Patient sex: M
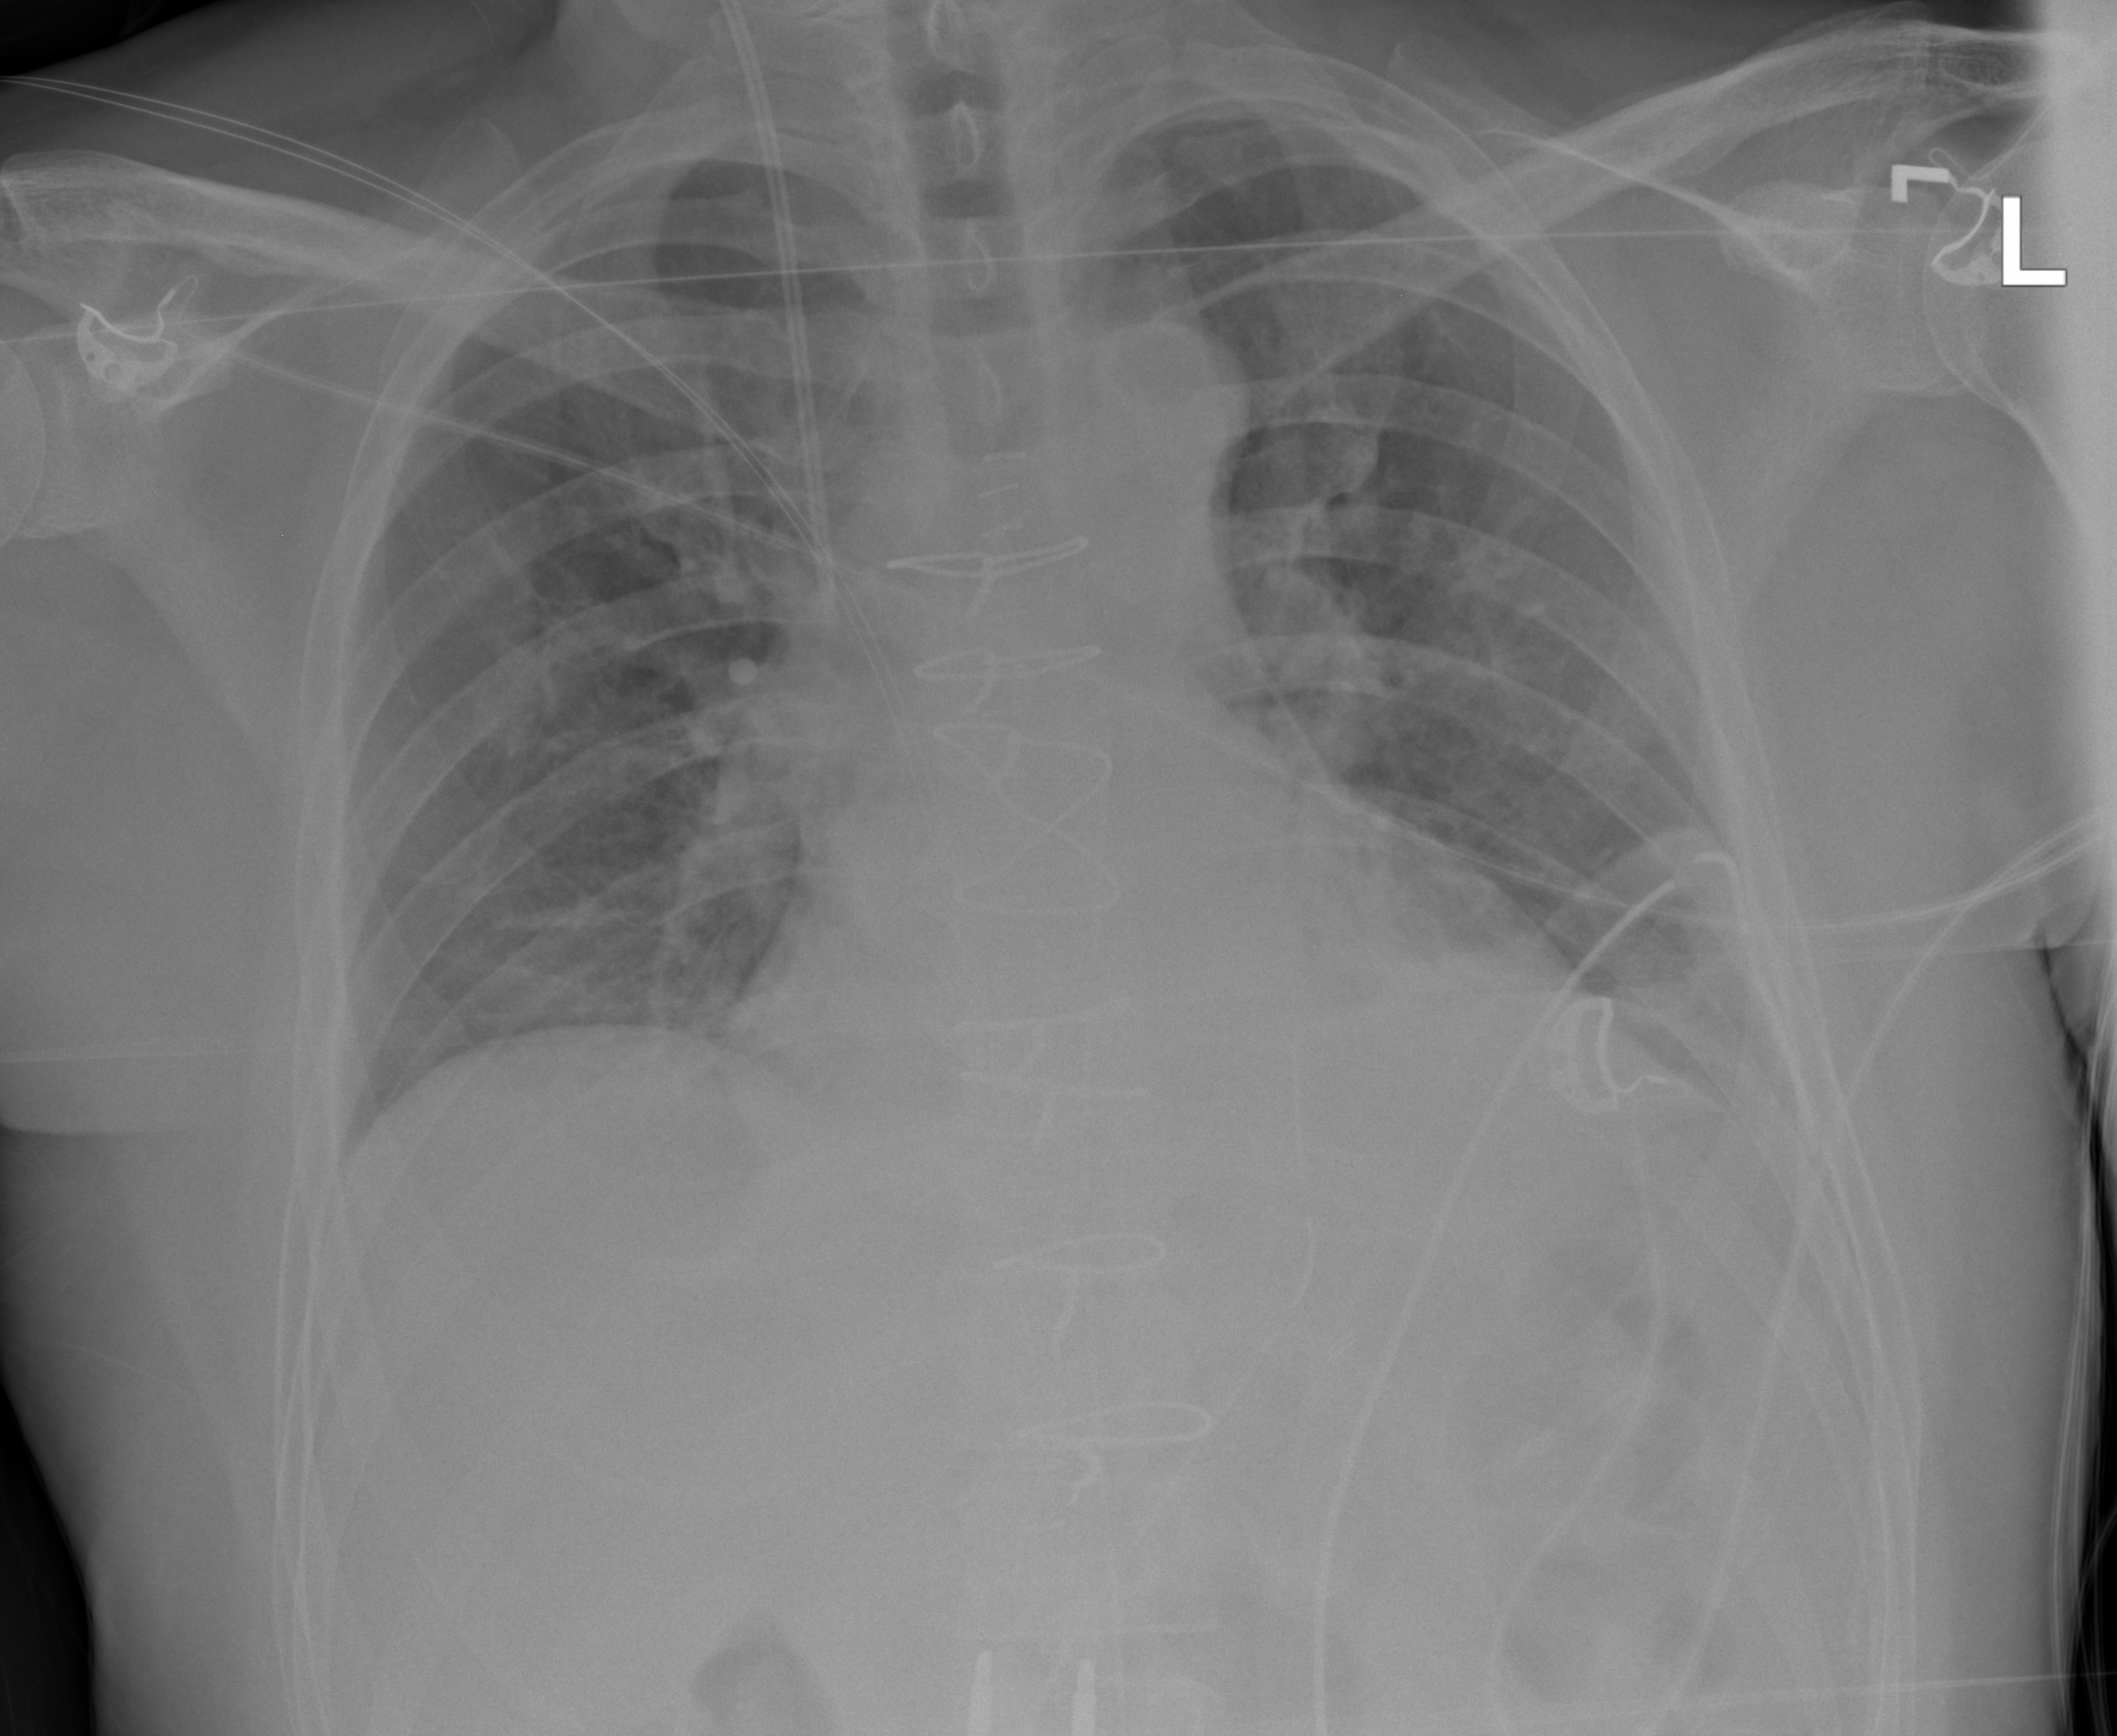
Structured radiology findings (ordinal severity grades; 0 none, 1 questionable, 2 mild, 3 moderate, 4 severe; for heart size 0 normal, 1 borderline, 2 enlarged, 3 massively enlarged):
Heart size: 1
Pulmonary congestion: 2
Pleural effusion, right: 0
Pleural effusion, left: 2
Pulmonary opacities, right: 1
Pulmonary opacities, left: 1
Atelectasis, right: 0
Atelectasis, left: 2